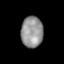
Tissue: lung
Cell type: Fibroblasts
Senescence score: 0.5999
Nuclear area (px): 670
Mean DAPI intensity: 147.509